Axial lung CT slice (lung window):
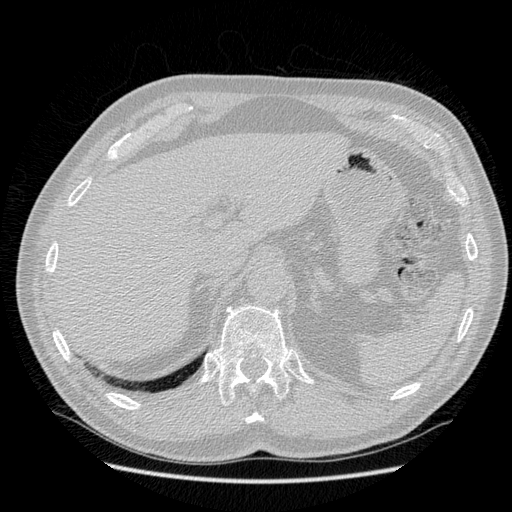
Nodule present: no